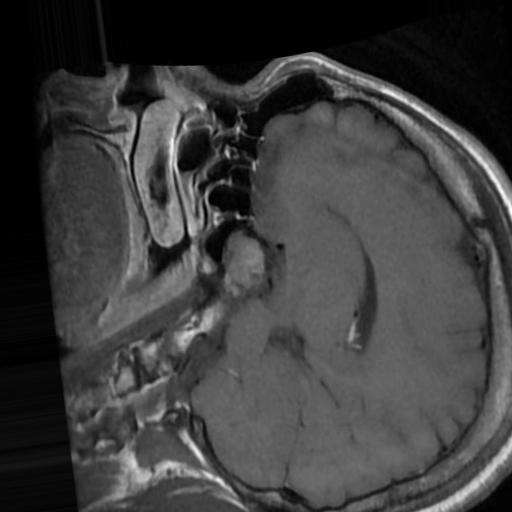
Label: brain_tumor